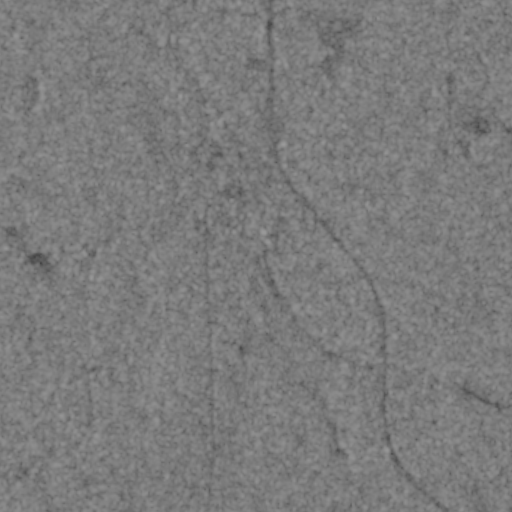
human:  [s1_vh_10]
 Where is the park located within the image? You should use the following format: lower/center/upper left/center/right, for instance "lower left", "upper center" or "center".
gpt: The park is located in the upper center of the image.
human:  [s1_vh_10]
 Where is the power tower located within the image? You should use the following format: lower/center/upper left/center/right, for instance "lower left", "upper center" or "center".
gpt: There is no power tower in the image.

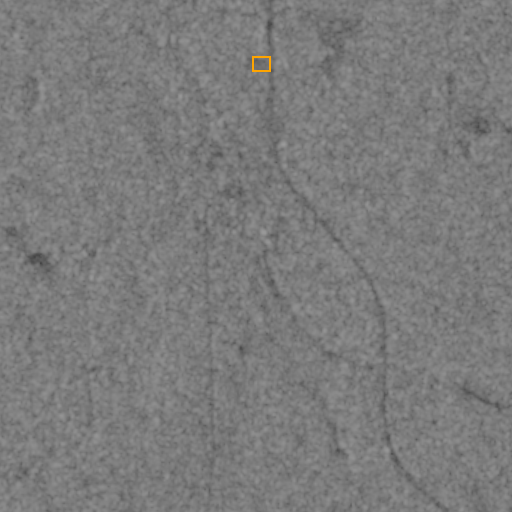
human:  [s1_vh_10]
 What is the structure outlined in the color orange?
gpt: The structure outlined in orange is a park.
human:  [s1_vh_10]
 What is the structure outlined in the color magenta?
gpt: There is no magenta outline.